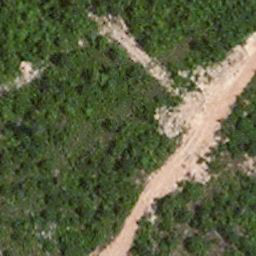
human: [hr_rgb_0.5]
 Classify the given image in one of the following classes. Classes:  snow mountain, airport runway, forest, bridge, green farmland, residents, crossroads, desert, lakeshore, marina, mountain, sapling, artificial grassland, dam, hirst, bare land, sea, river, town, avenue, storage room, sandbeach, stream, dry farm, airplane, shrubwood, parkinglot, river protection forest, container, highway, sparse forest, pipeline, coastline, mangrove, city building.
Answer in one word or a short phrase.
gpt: avenue